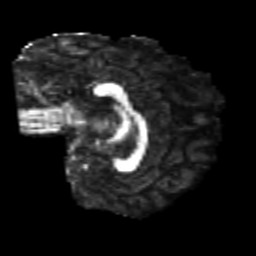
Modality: FA
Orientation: sagittal
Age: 21
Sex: female
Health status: healthy
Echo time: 0.074 s